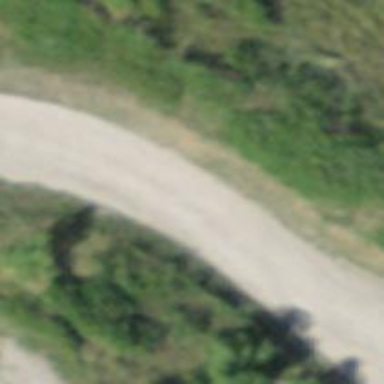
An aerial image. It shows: Unpaved track road.